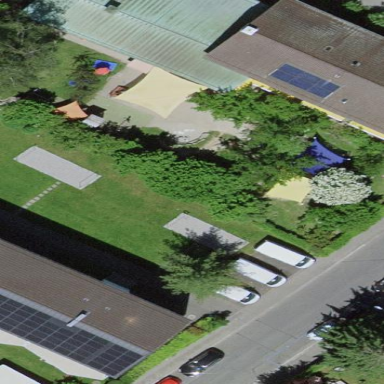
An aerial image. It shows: Playground with playground theme.